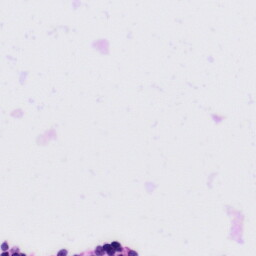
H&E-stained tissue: Tonsil